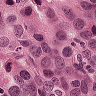
Metastatic tissue present: yes